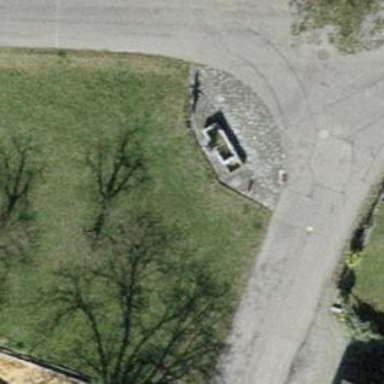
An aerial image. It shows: Beautiful fountain.